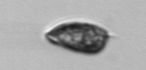
Label: Prorocentrum_triestinum